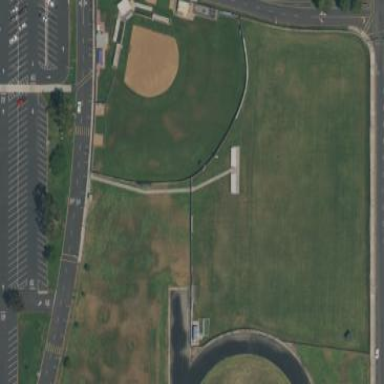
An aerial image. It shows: Softball pitch for leisure land activities.